Brain MRI, t2w sequence, axial 2D slice.
Patient: age 37, sex F, weight 95 kg, height 1.95 m
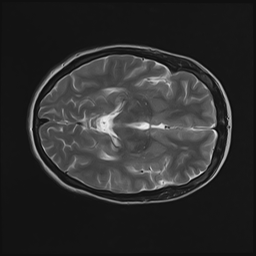